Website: macys
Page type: gifting
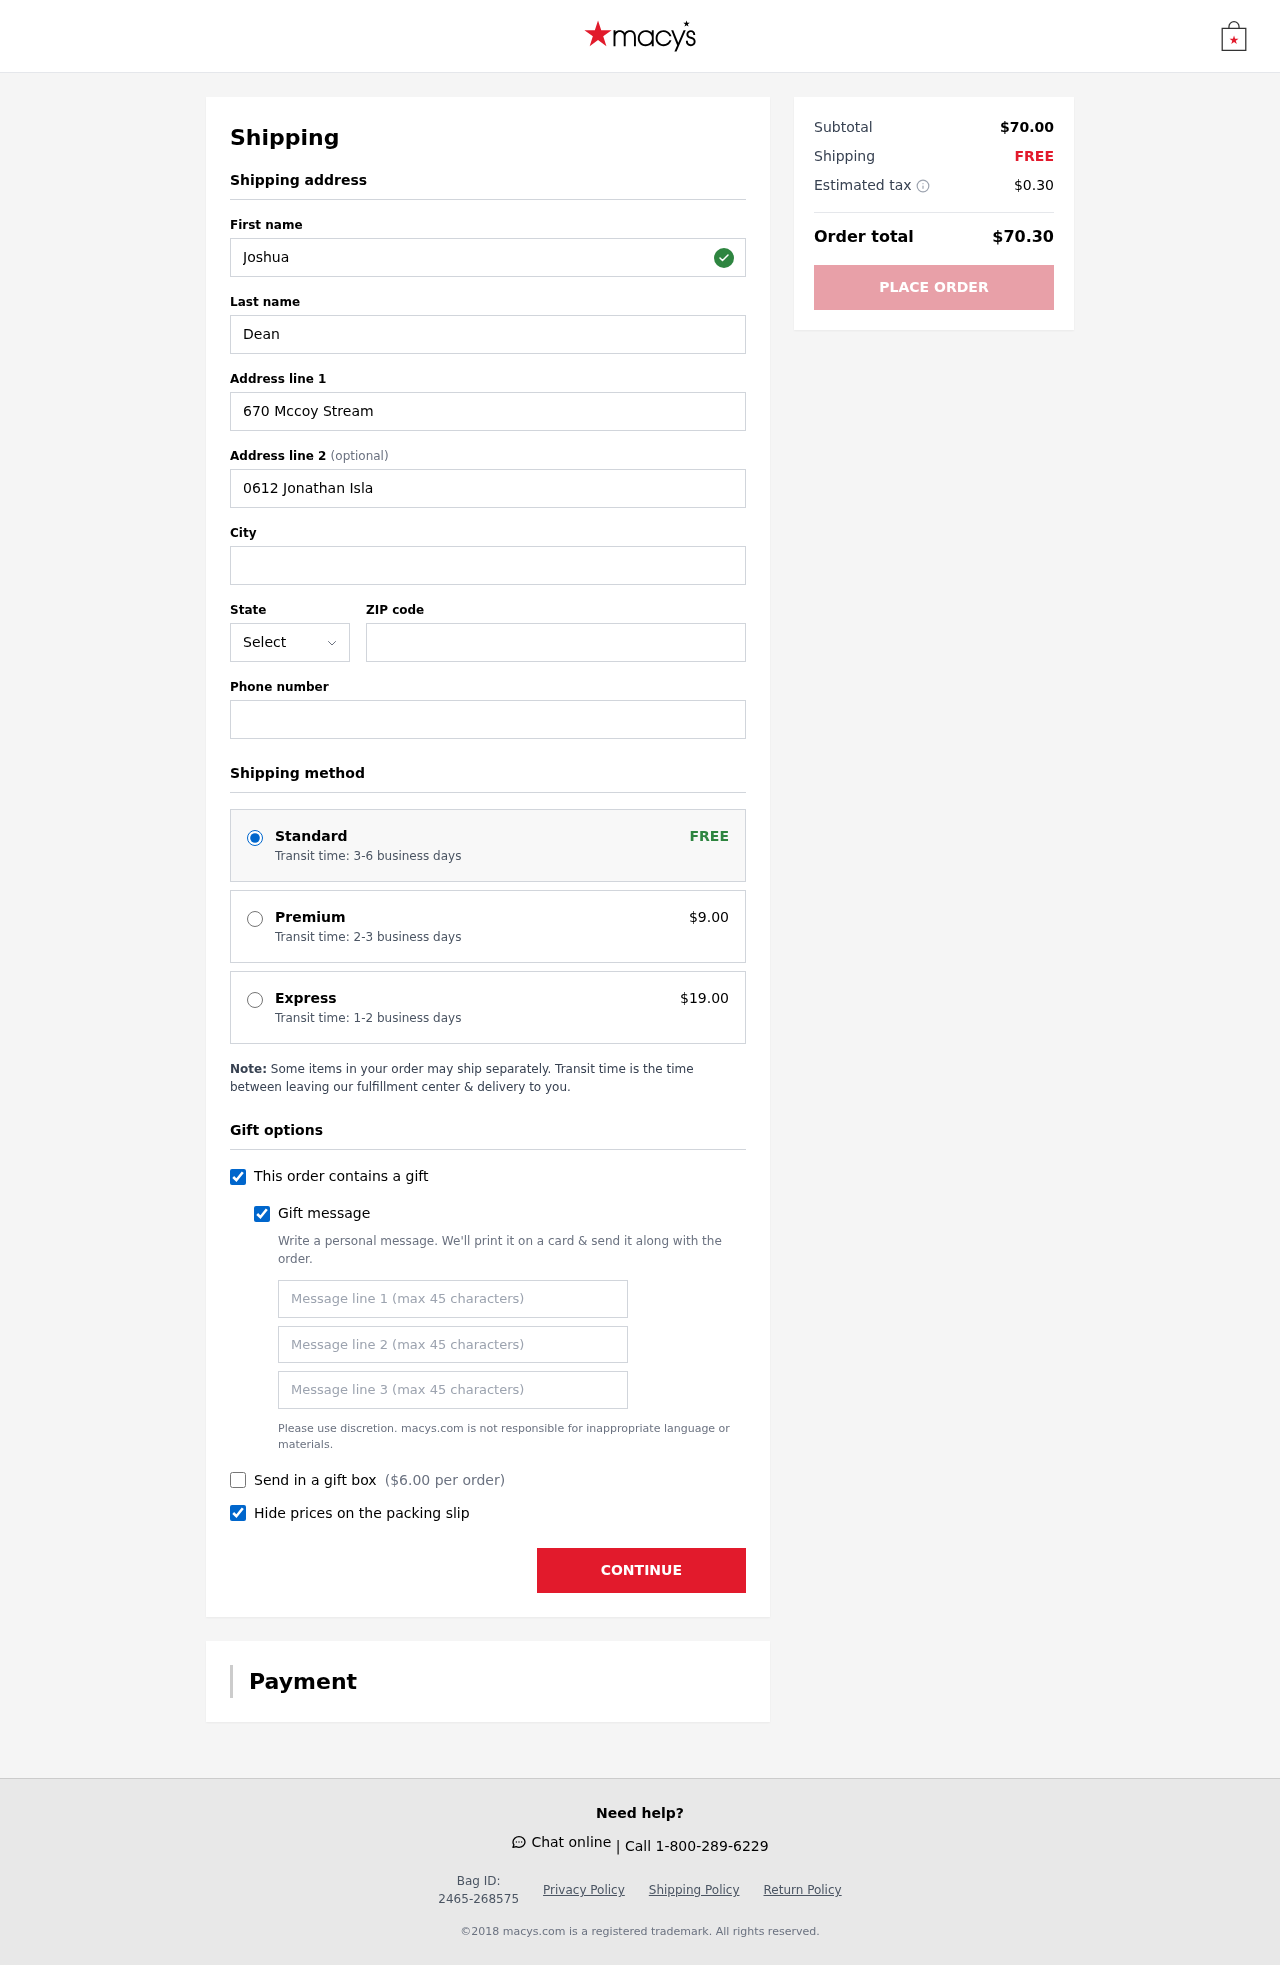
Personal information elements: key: PII_STATE_ABBR
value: NH
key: PII_FIRSTNAME
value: Joshua
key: PII_LASTNAME
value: Dean
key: PII_STREET
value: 670 Mccoy Stream
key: PII_STREET2
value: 0612 Jonathan Island Apt. 934
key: PII_CITY
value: Michaelview
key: PII_POSTCODE
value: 14601
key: PII_PHONE
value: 2275537533
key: PII_GIFT_MESSAGE
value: Hey Philip, I thought you'd enjoy these stylish new ankle booties for all your upcoming adventures. Can't wait to see how you rock them! Enjoy!  Joshua
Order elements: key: ORDER_SHIPPING_STANDARD
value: Transit time: 3-6 business days
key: ORDER_SHIPPING_PREMIUM
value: Transit time: 2-3 business days
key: ORDER_SHIPPING_PREMIUM_PRICE
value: $9.00
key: ORDER_SHIPPING_EXPRESS
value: Transit time: 1-2 business days
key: ORDER_SHIPPING_EXPRESS_PRICE
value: $19.00
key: ORDER_GIFT_BOX_PRICE
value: $6.00
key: ORDER_SUBTOTAL
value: $70.00
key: ORDER_SHIPPING_COST
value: FREE
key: ORDER_TAX
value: $0.30
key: ORDER_TOTAL
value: $70.30